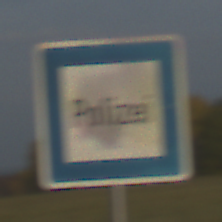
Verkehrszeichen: Polizei
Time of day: SunriseSunset
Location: Outdoor (Nature)
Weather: PartlyCloudy
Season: NotSpecified
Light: Natural